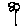
Label: flower